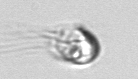
Label: Balanion